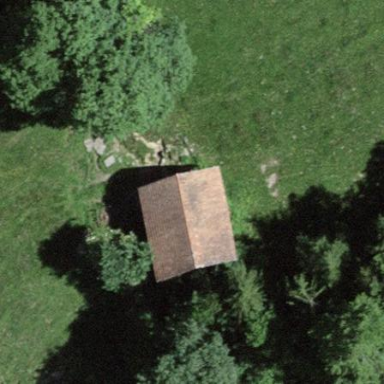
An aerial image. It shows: Rural barn.